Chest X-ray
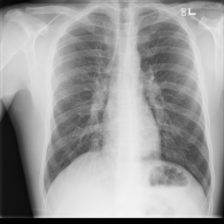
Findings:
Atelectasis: negative
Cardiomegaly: negative
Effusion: negative
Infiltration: positive
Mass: negative
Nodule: negative
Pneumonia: negative
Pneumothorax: negative
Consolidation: negative
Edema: negative
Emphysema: negative
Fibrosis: negative
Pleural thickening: negative
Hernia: negative